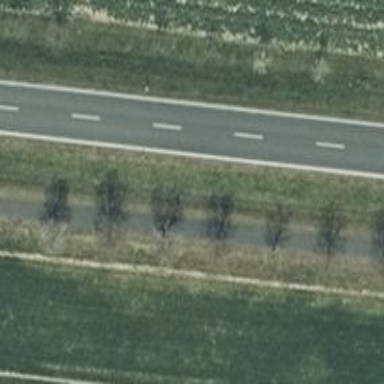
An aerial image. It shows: Deciduous broadleaved tree.